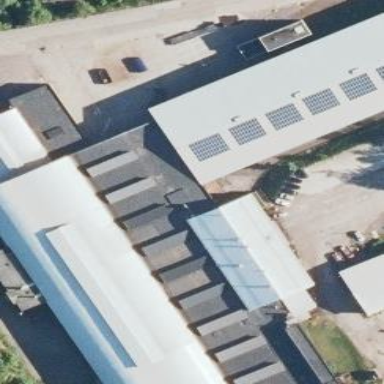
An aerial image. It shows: Industrial building.